Interaction volume radius: 10 \u00c5
Interaction volume height: 25 \u00c5
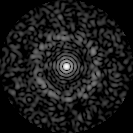
Disorder parameter: 0.8379